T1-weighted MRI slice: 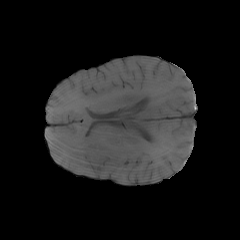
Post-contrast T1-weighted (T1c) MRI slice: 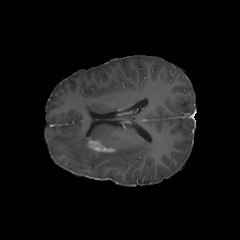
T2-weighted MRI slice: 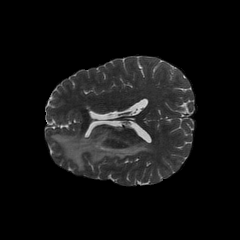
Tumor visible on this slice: yes